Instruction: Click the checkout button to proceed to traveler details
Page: cart
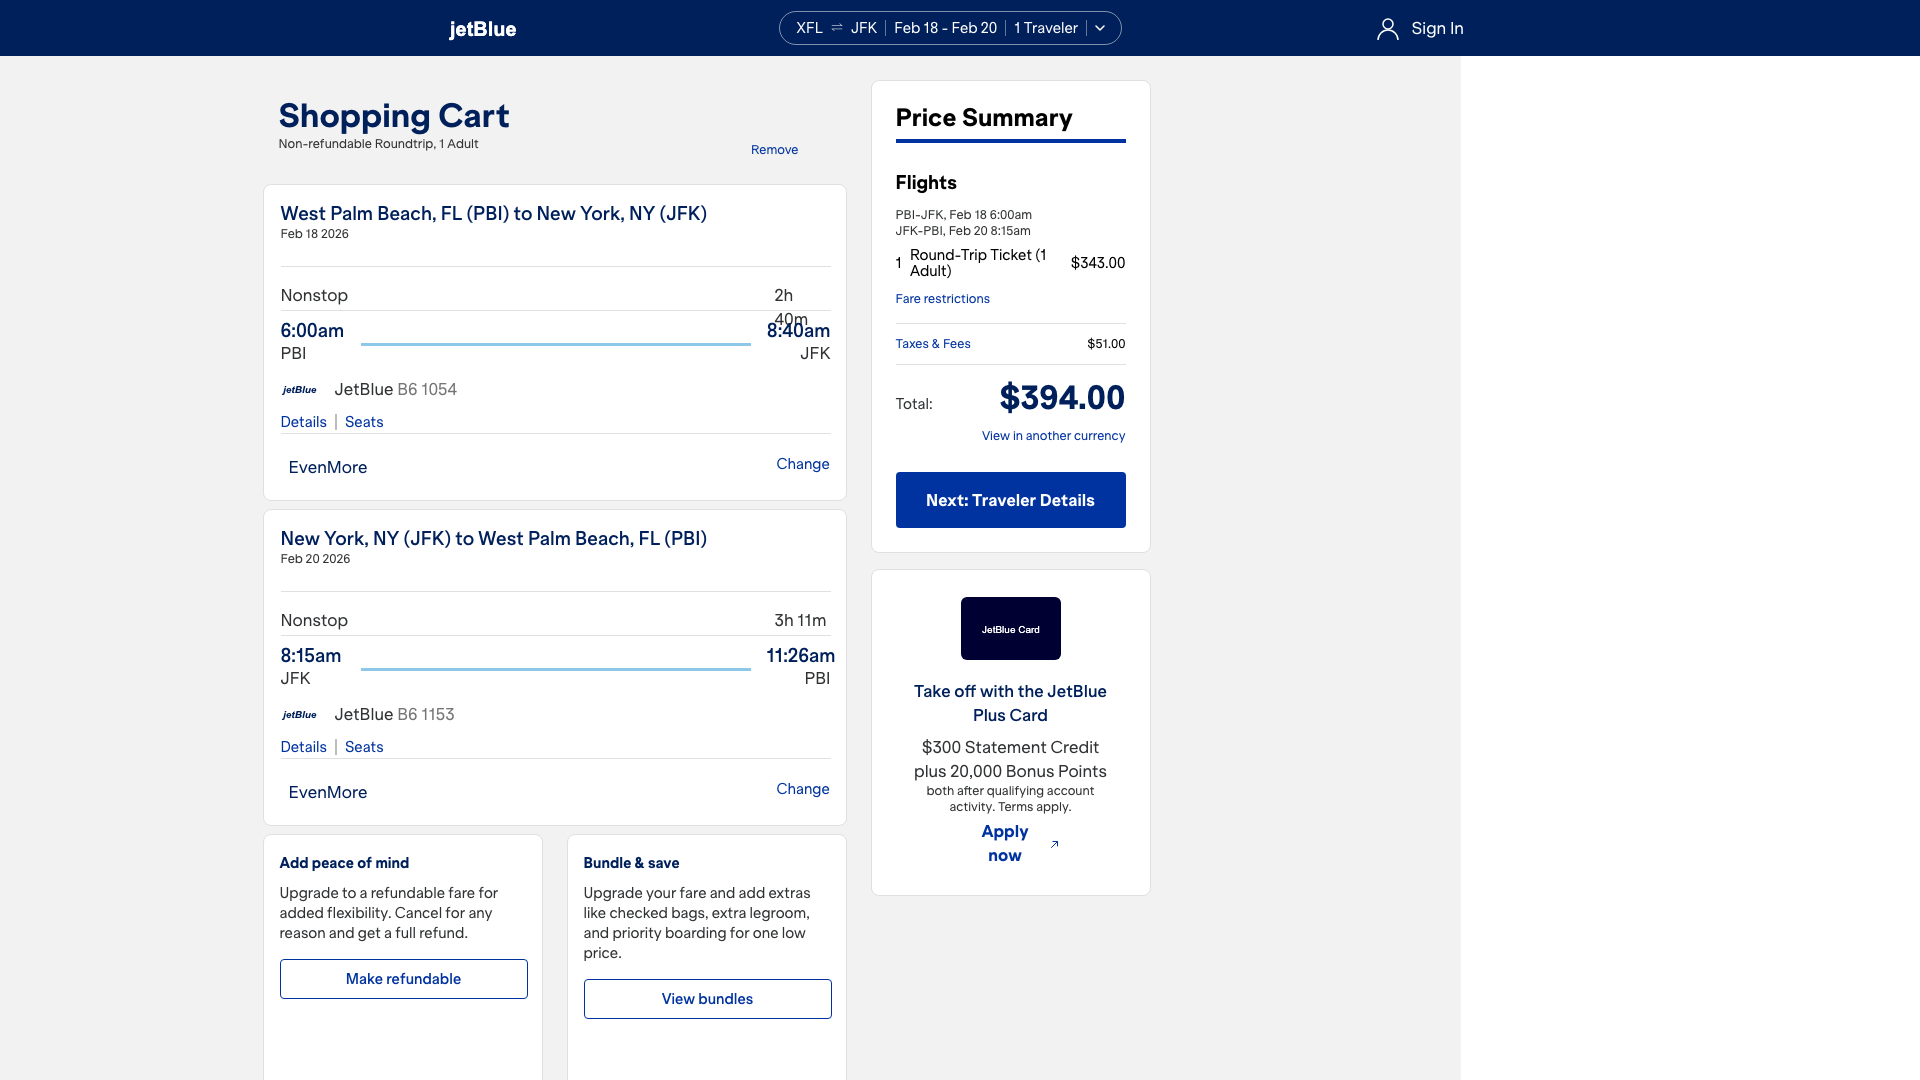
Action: click